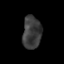
Tissue: skin
Cell type: Epithelial cells
Senescence score: 0.2392
Nuclear area (px): 598
Mean DAPI intensity: 59.575